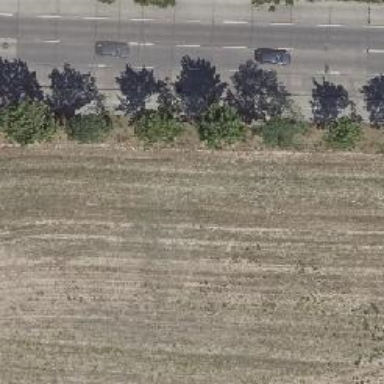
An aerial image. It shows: Avenue lined with broadleaved deciduous trees.